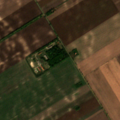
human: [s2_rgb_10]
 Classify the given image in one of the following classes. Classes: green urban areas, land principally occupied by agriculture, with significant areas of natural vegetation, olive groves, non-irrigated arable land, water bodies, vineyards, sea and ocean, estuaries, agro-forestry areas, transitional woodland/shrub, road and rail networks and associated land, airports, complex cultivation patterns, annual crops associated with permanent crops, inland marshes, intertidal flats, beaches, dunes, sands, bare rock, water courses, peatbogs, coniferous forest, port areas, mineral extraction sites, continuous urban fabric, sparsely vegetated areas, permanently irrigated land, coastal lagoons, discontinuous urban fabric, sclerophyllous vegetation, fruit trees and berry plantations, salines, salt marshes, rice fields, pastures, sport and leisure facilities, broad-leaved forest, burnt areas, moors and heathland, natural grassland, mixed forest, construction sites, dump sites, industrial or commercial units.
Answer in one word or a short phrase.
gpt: non-irrigated arable land